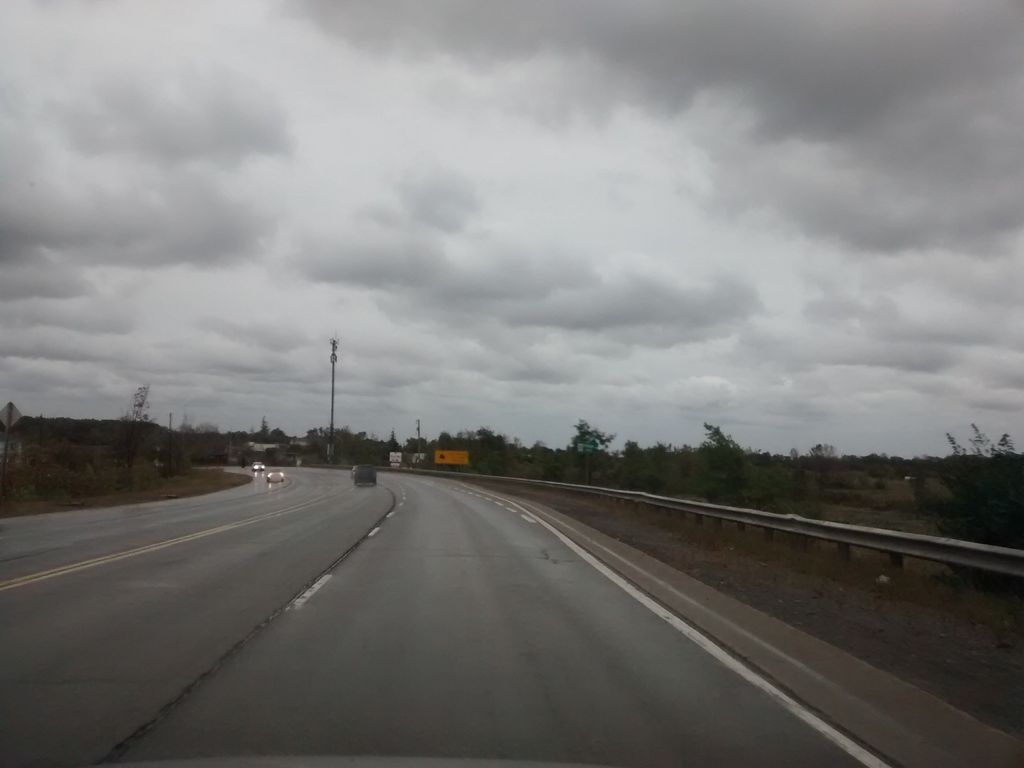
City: hamilton